Question: How can I get the following layout done with twitter bootstrap:
navbar at the top
carousel aligned at the middle of the screen
a line of text at the bottom?

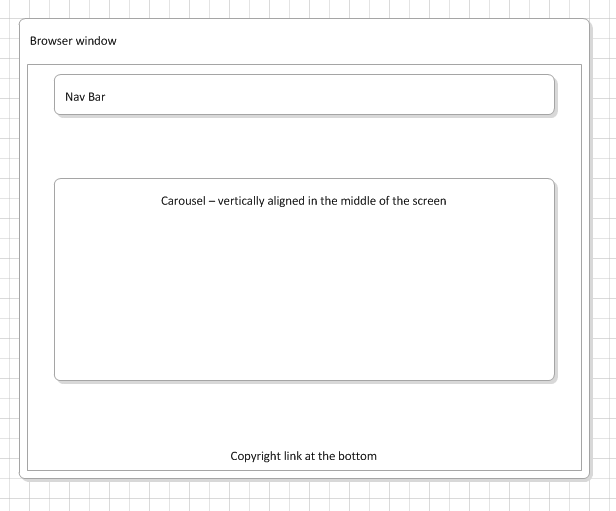
Answer: The overall layout is pretty simple so I guess your real issue is the vertical alignment of your carousel for which you could probably try something like:
'''
#carousel-outer{
position: fixed;
top: 50%;
left: 50%;
height: 0;
width: 0;
overflow: visible;
}
#carousel {
height: 300px;
width: 800px;
margin: -150px 0 0 -400px;
background: #000;
}
<div id="carousel-outer">
<div id="carousel"></div>
</div>
'''